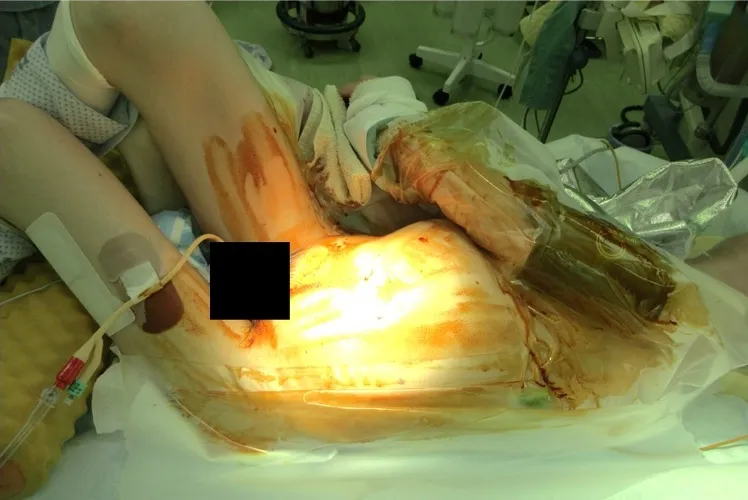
Surgical position.
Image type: medical_photograph (other_medical_photograph)